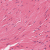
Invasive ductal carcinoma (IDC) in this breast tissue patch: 0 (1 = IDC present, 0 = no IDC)